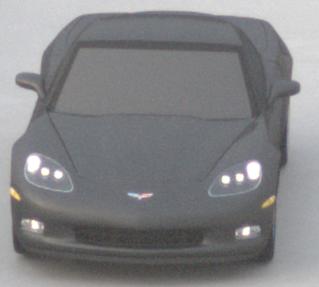
Make: Chevrolet
Model: Corvette Coupé
Detailed model: Corvette (C6) Coupé
Model produced from: 2005/02
Model produced until: 2008/03
Doors: 3
Color: gray
Road condition: dry road
Daytime: sunrise or sunset
Contrast: low contrast